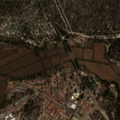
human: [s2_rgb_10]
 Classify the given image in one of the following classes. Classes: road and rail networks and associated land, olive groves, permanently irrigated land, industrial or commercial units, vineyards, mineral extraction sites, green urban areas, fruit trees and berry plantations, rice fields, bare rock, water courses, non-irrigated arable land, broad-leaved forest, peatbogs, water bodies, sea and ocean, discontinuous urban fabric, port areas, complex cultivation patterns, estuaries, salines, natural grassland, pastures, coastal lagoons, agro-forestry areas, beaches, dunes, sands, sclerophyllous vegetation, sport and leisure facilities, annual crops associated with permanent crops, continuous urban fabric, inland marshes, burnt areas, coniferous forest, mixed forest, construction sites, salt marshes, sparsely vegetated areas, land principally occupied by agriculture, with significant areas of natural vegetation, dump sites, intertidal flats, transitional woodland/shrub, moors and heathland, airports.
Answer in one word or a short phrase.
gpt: discontinuous urban fabric, rice fields, coniferous forest